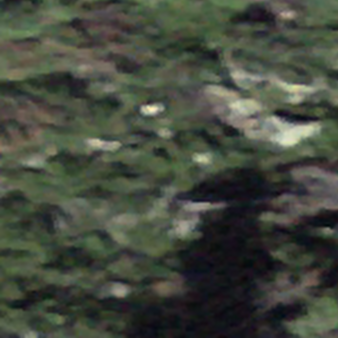
Label: other